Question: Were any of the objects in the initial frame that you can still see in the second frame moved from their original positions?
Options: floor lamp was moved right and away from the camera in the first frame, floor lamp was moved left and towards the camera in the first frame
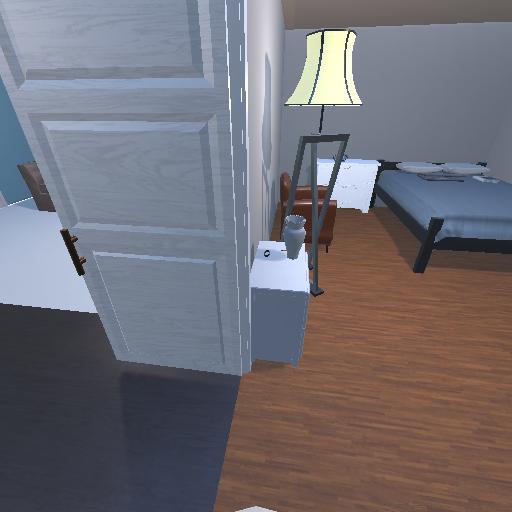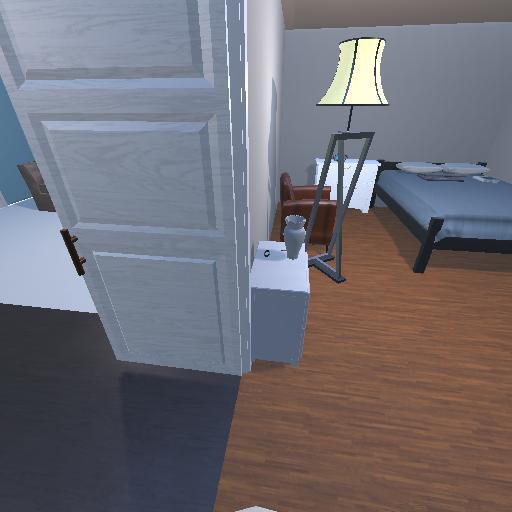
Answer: floor lamp was moved right and away from the camera in the first frame